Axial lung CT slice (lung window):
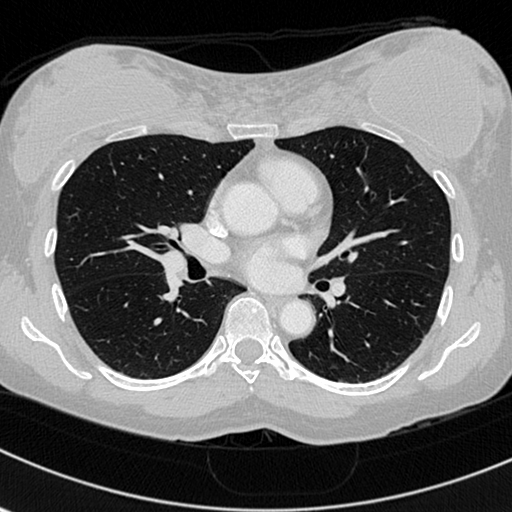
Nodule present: no